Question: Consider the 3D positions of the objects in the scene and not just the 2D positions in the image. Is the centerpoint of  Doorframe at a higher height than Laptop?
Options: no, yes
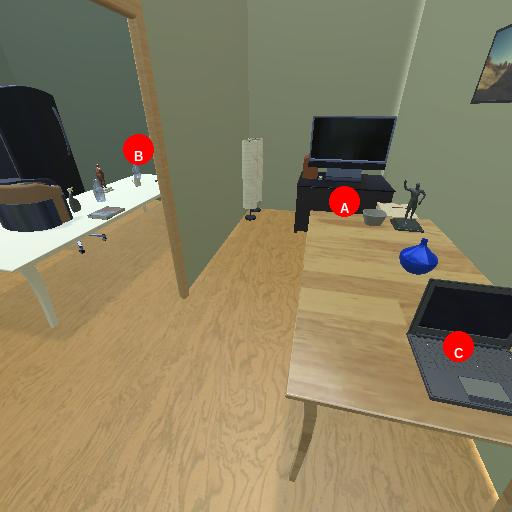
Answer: no